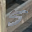
Label: 5